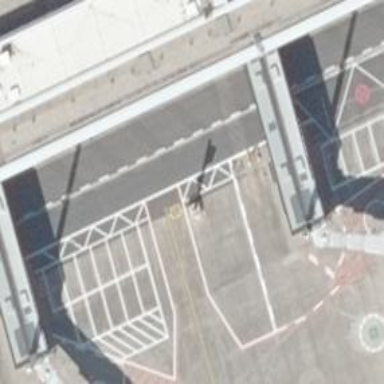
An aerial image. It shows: Parking position at the airport with concrete surface.